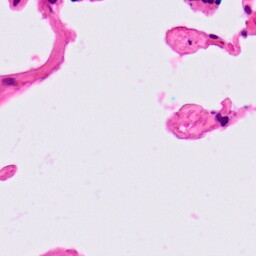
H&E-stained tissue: Lung